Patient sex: F
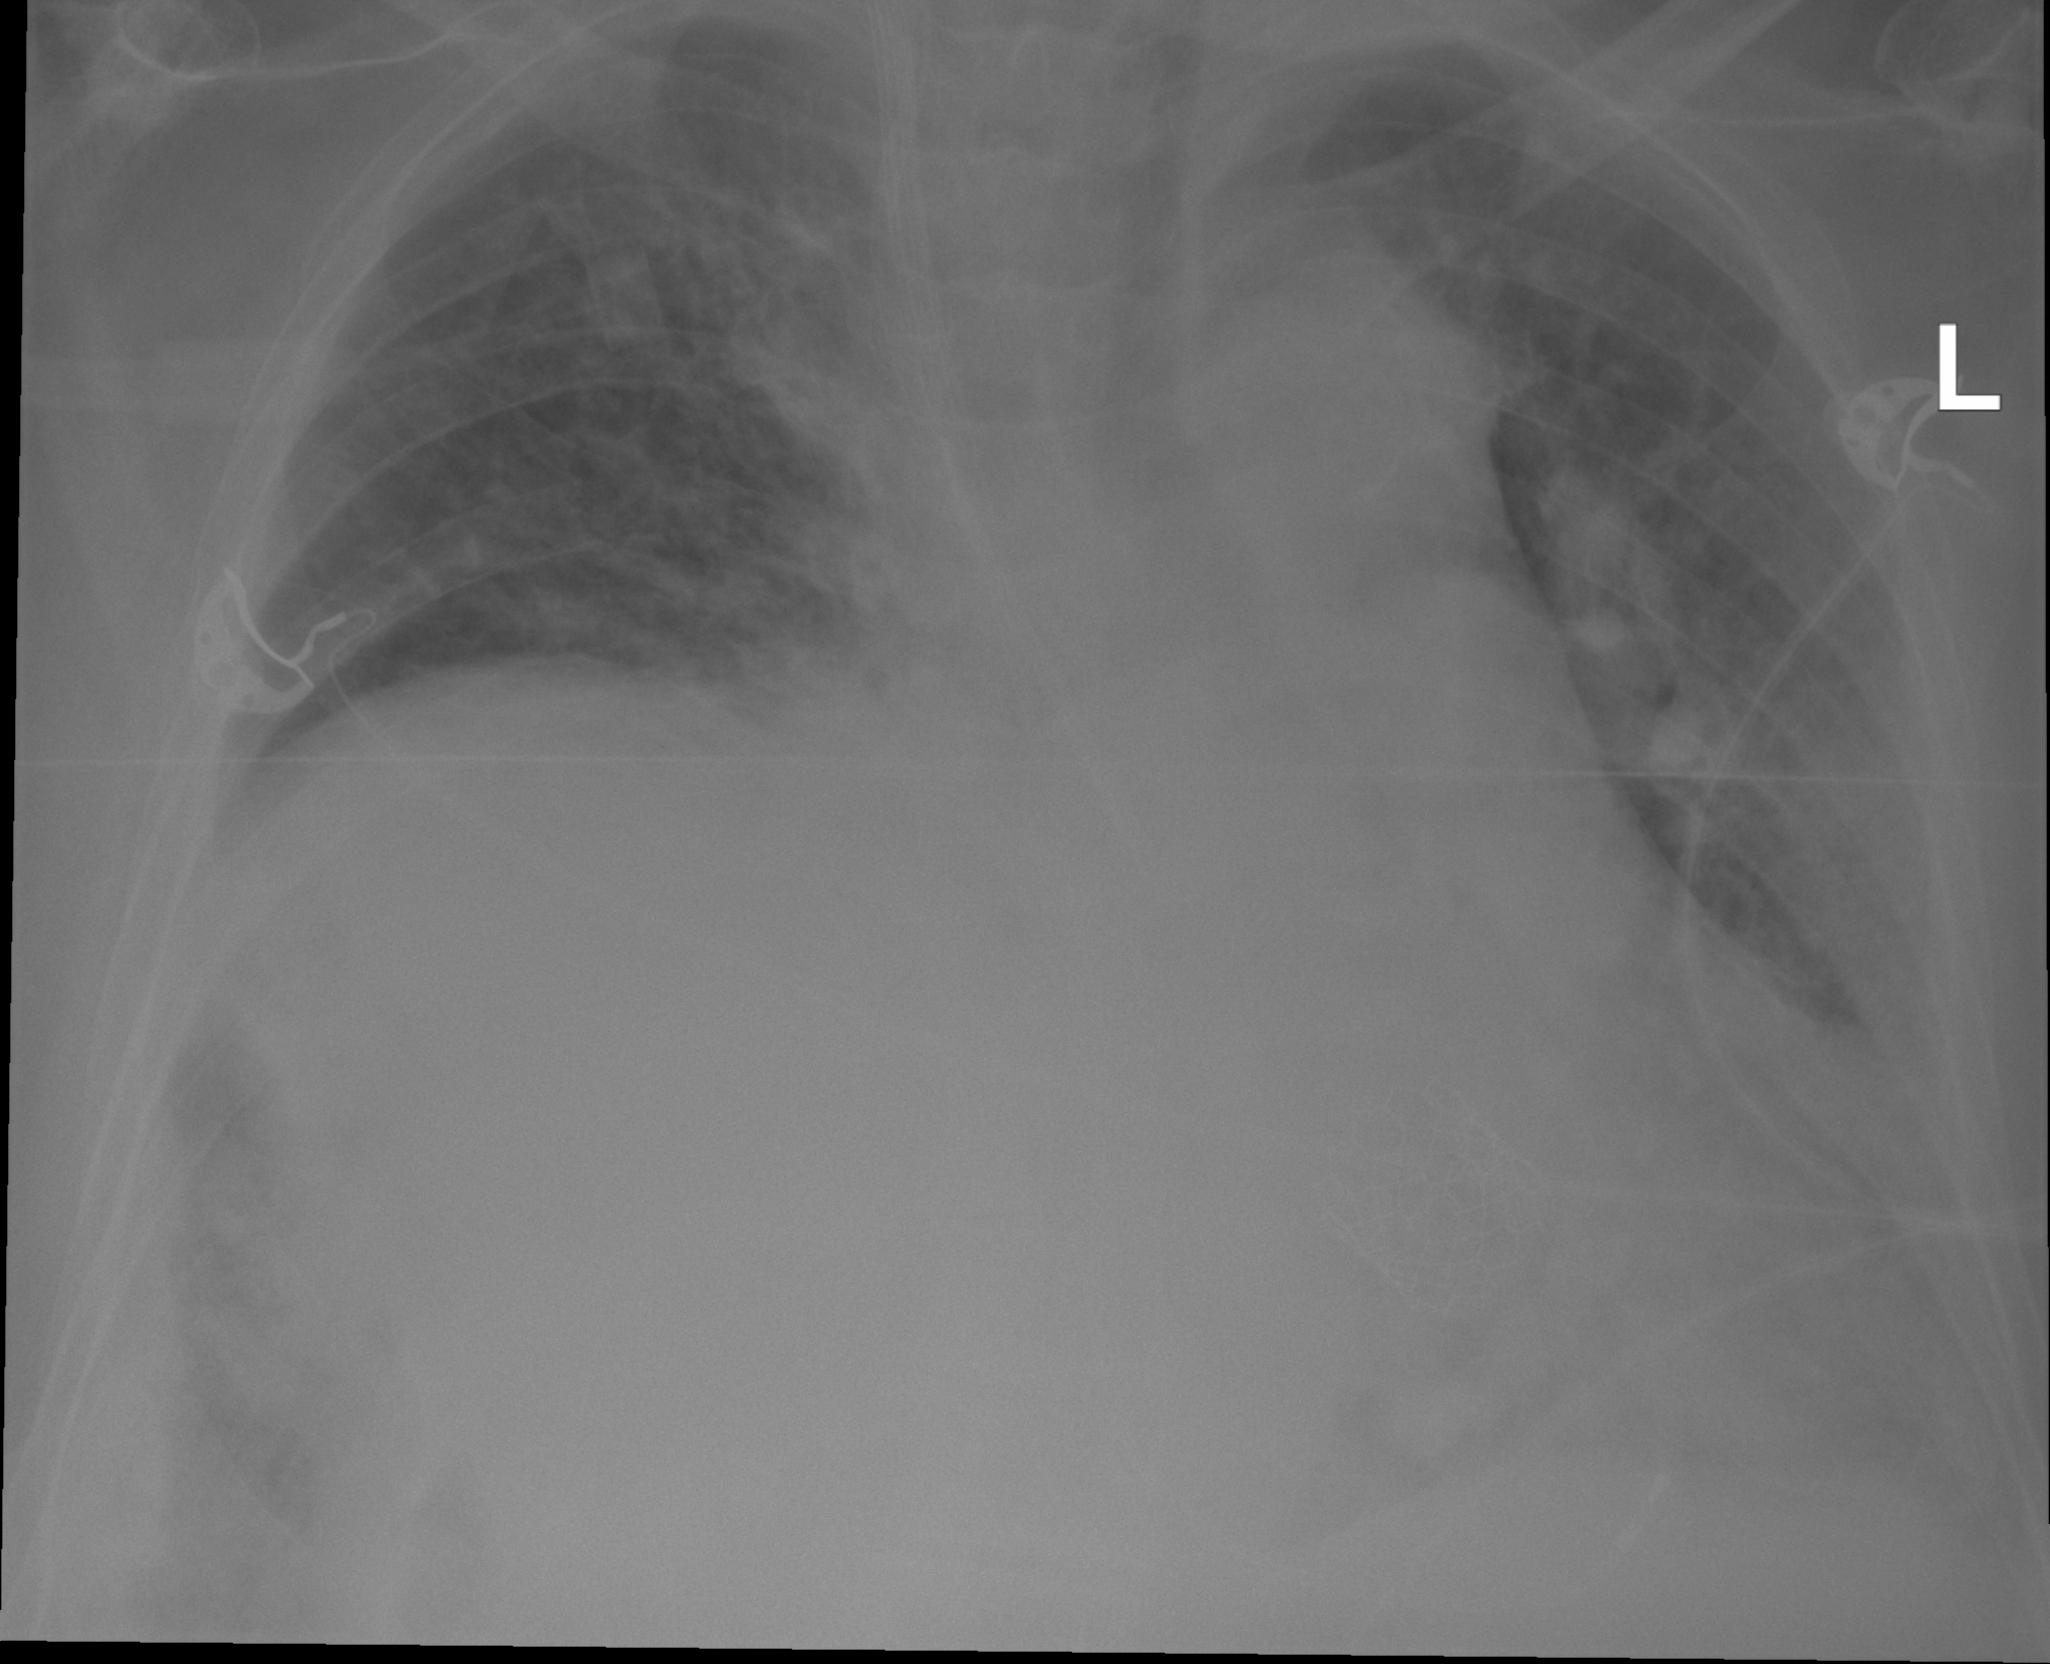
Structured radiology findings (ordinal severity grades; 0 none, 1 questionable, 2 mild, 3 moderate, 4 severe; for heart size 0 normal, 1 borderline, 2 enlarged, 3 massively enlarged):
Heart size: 2
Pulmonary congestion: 0
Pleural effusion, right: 0
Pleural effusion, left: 2
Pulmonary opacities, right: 0
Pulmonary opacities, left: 2
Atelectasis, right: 0
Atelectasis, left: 2